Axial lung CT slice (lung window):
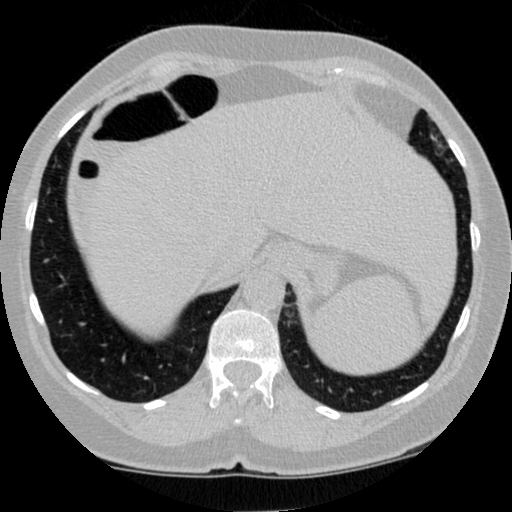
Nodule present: no